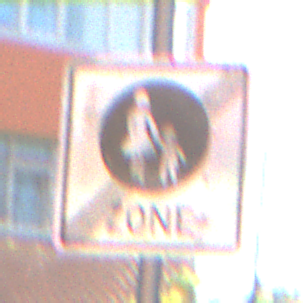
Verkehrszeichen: EndeFussgaengerzone
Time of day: MorningAfternoon
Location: Outdoor (Suburban)
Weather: PartlyCloudy
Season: NotSpecified
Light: Natural